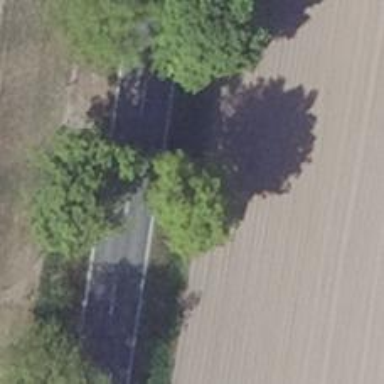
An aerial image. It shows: Deciduous broadleaved tree.